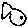
Label: fish